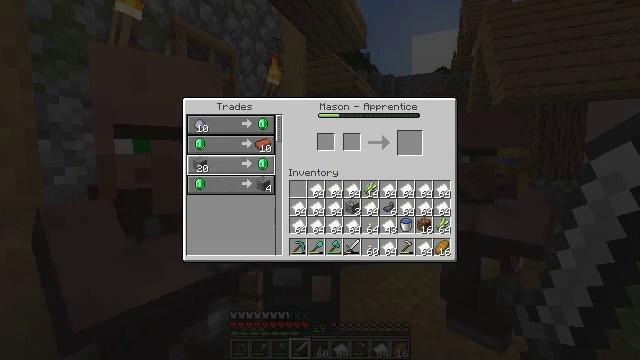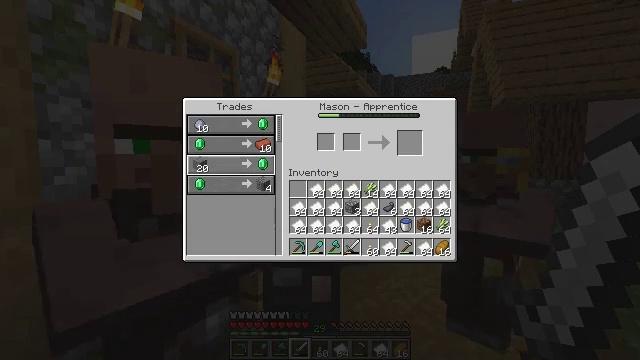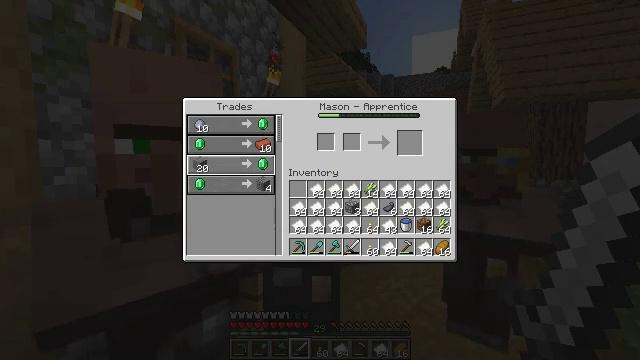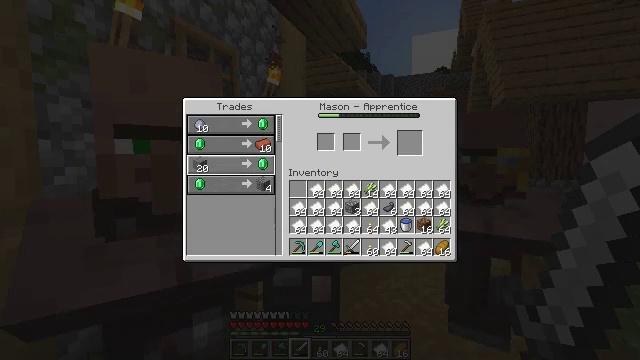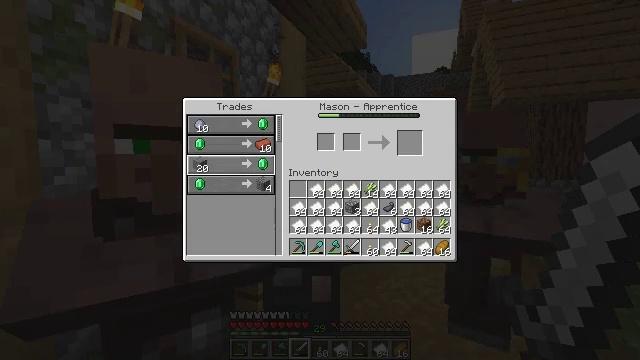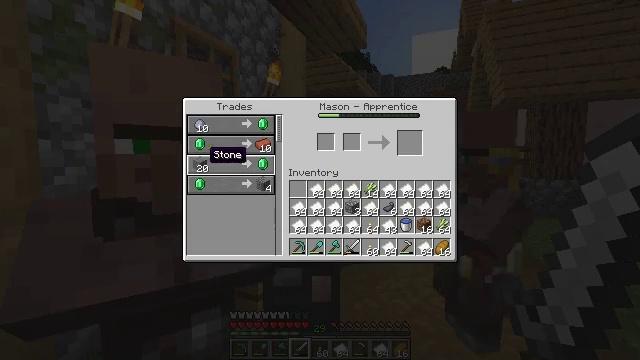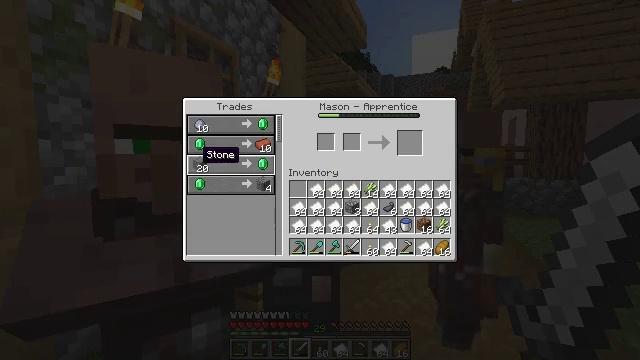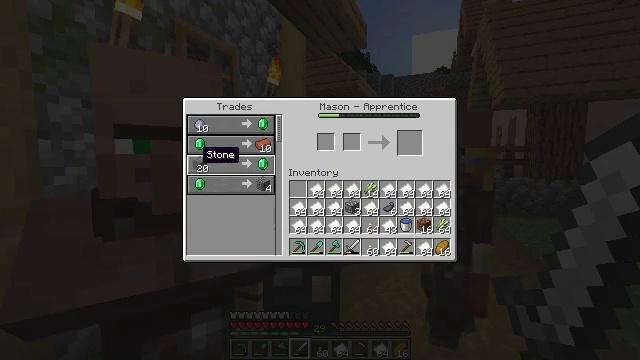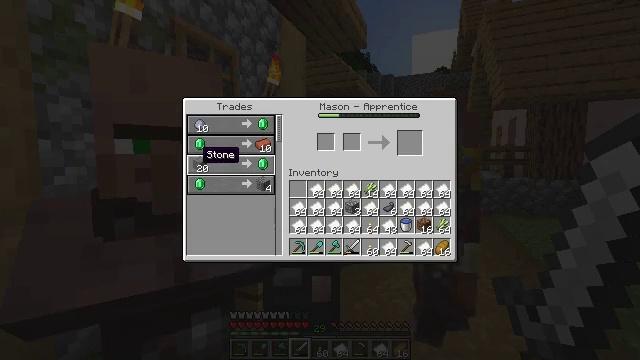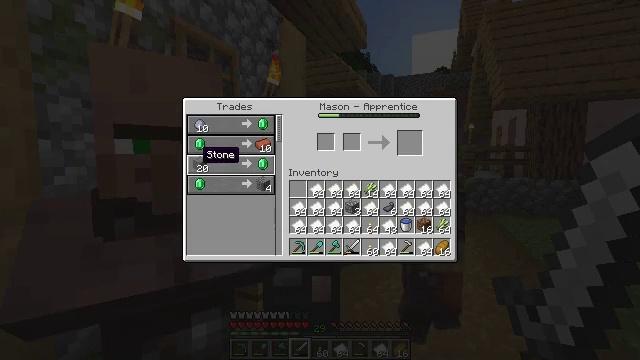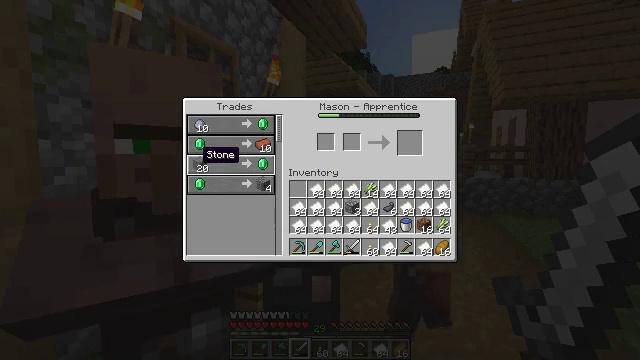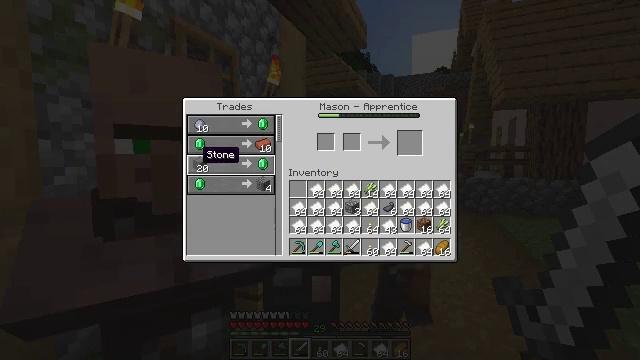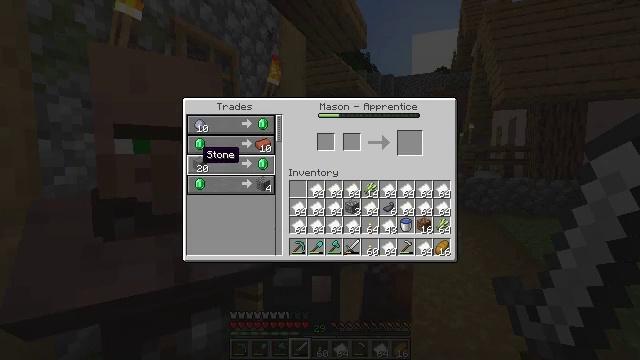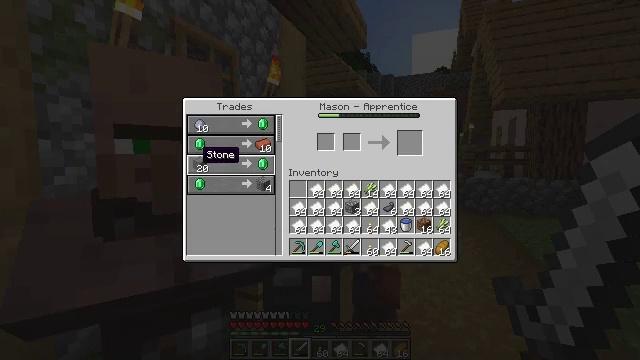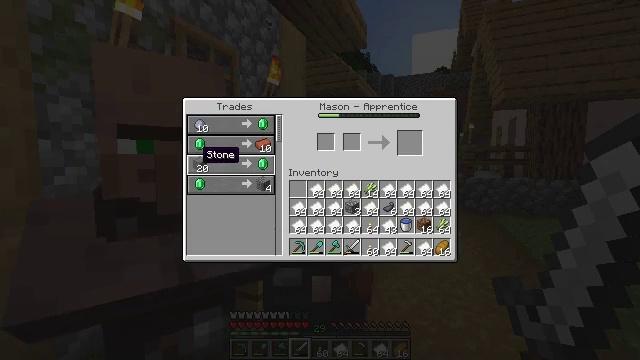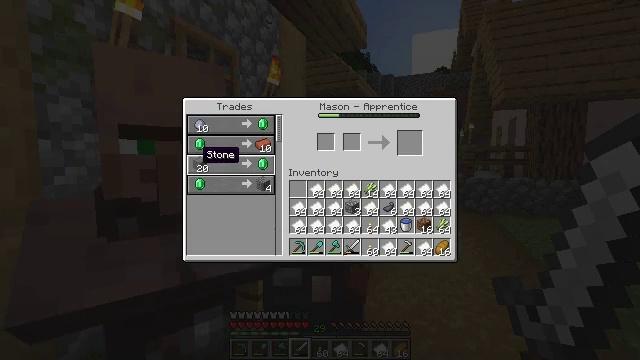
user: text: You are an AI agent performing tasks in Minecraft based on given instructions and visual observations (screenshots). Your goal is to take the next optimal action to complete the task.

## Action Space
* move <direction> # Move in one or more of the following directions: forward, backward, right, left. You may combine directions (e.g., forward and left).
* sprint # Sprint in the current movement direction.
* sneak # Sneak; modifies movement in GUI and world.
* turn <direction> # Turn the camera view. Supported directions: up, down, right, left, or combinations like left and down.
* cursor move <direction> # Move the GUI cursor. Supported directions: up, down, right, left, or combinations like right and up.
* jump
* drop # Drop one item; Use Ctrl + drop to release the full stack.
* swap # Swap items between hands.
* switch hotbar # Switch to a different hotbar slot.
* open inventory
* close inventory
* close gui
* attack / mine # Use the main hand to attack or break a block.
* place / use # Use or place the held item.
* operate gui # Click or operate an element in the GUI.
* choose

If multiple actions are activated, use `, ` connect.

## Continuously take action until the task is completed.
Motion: motion action
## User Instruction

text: Craft a stone.
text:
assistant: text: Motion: no_op
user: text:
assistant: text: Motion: no_op
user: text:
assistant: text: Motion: no_op
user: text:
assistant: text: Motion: cursor move left
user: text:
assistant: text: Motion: cursor move left
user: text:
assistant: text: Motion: no_op
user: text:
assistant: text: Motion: no_op
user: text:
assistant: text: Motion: no_op
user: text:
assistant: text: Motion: no_op
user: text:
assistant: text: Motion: no_op
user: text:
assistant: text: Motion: no_op
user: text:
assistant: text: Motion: no_op
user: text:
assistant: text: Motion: no_op
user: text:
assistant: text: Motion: no_op
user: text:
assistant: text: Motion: no_op
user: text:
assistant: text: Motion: no_op
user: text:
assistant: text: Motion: no_op
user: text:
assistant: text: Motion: no_op
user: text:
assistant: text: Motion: no_op
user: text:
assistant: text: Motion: no_op
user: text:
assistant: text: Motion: no_op
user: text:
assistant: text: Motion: no_op
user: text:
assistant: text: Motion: no_op
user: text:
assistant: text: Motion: turn right
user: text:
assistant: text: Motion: turn right
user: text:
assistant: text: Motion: move forward and move right, turn right
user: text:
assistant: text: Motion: move forward and move right, turn right
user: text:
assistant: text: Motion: move forward and move right, turn right
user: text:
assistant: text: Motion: move forward and move right, turn left
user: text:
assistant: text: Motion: move forward and move right, sprint